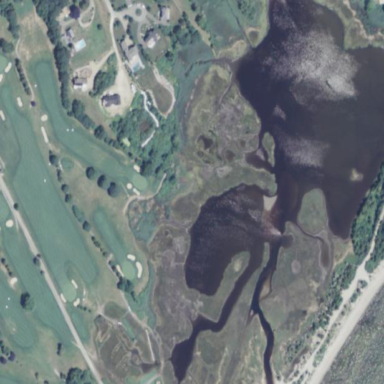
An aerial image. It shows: Saltmarsh wetland.